Field crop: maize
Growth stage: 2
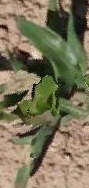
Species: maize